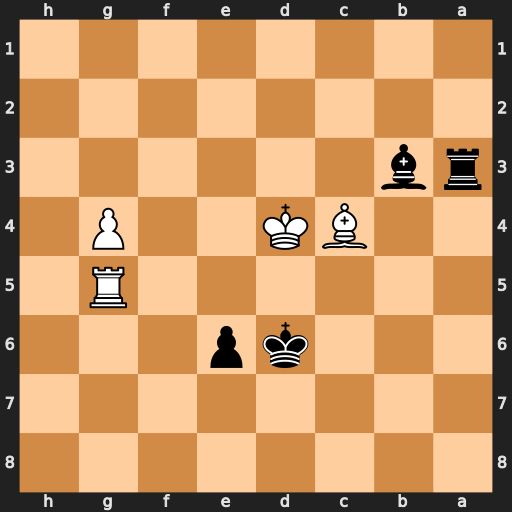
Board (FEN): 8/8/3kp3/6R1/2BK2P1/rb6/8/8
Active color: b
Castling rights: -
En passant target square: -
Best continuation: Ra4 Rc5 e5+